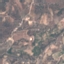
Land use / land cover class: PermanentCrop